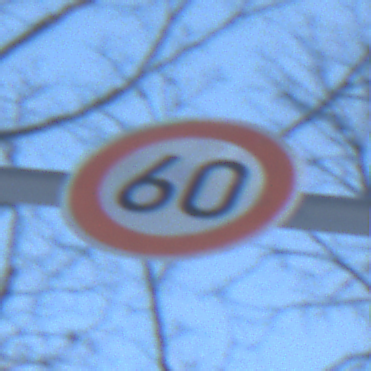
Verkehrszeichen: Geschwindigkeit60
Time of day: MorningAfternoon
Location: Outdoor (Nature)
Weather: Clear
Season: Winter
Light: Natural